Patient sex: M
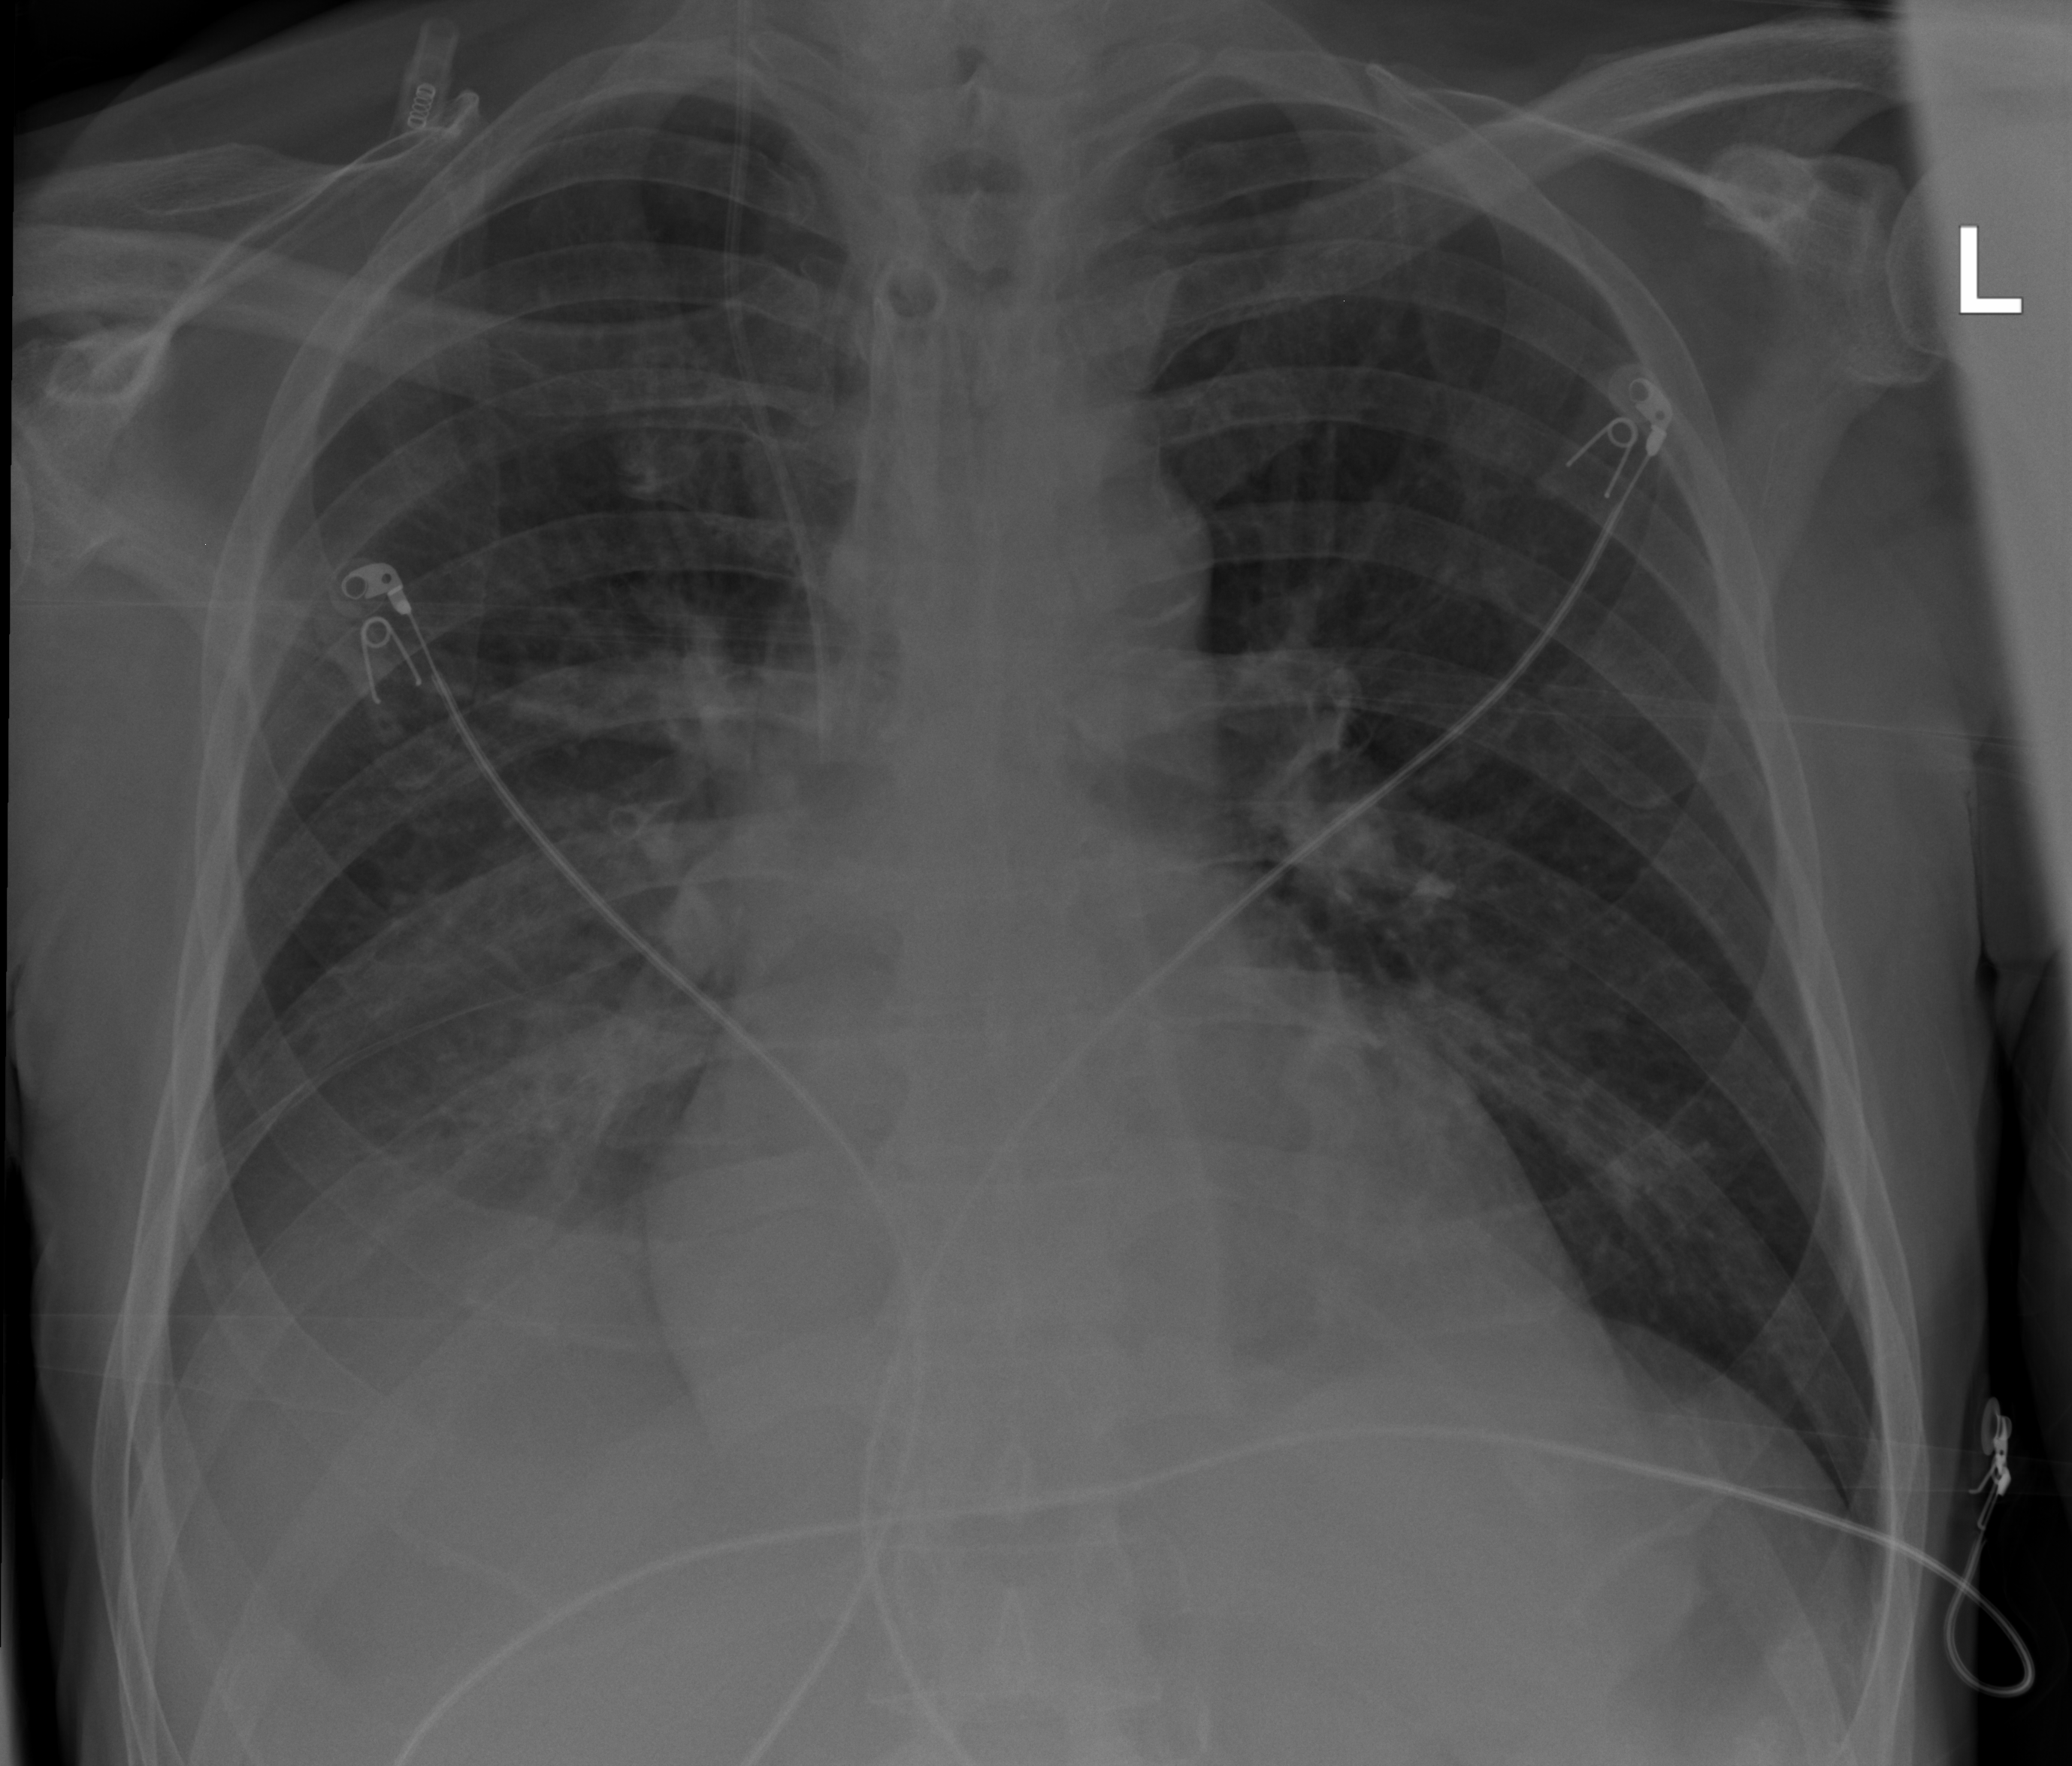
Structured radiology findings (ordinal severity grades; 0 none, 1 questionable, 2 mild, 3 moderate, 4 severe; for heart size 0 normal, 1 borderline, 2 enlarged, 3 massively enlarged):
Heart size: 0
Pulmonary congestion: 0
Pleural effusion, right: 1
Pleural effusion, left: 0
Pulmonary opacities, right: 1
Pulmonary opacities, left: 0
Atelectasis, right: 2
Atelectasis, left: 0